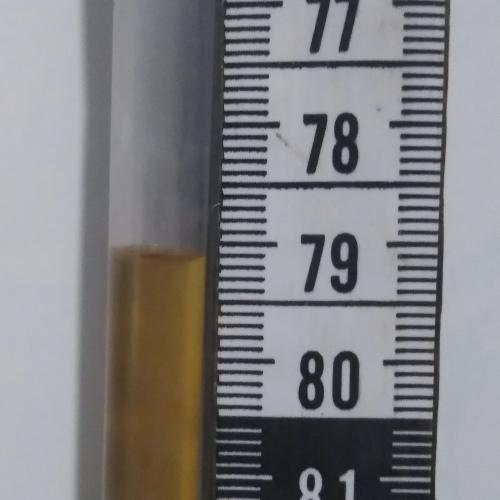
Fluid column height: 79.1 cm